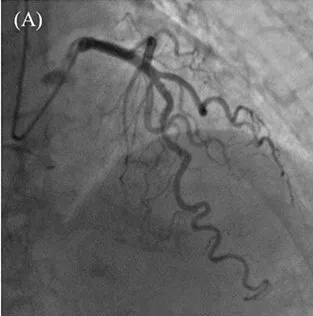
Coronary angiography images. (A) Intact left coronary artery without collateral blood supply into the right coronary artery (RCA).
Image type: radiology (x_ray)